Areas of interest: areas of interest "Small and Medium Enterprise Entrepreneurship Park"
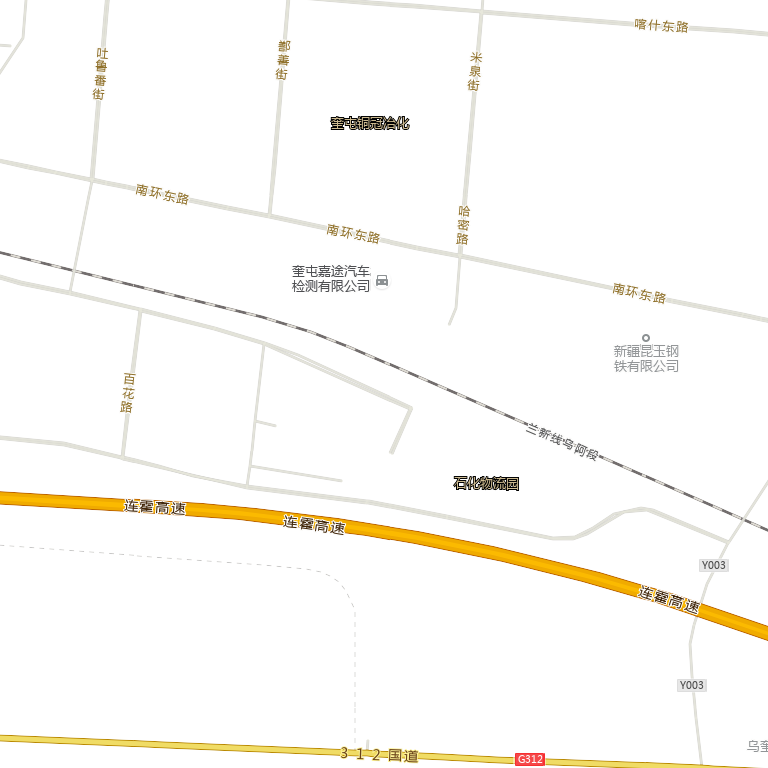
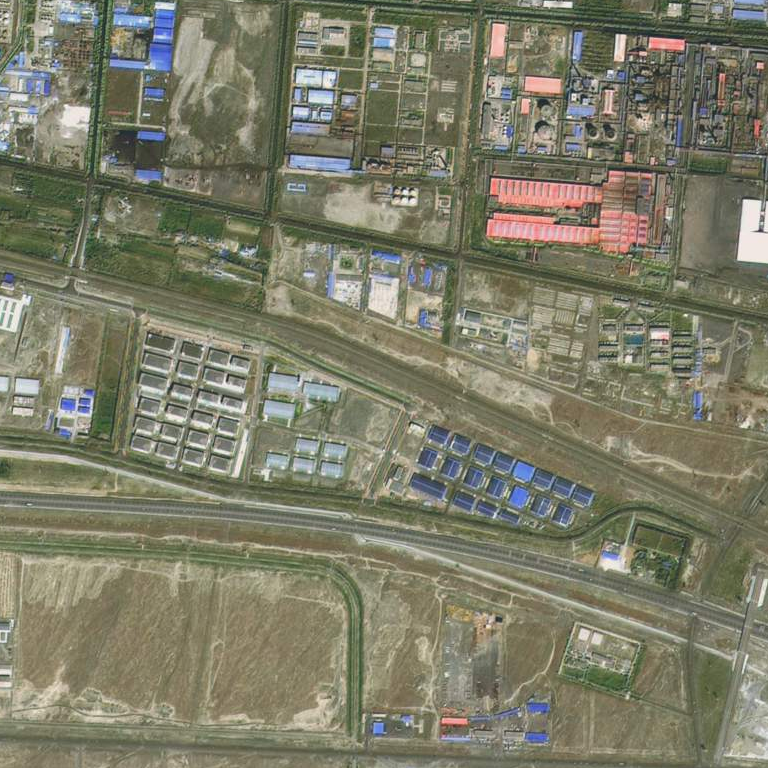